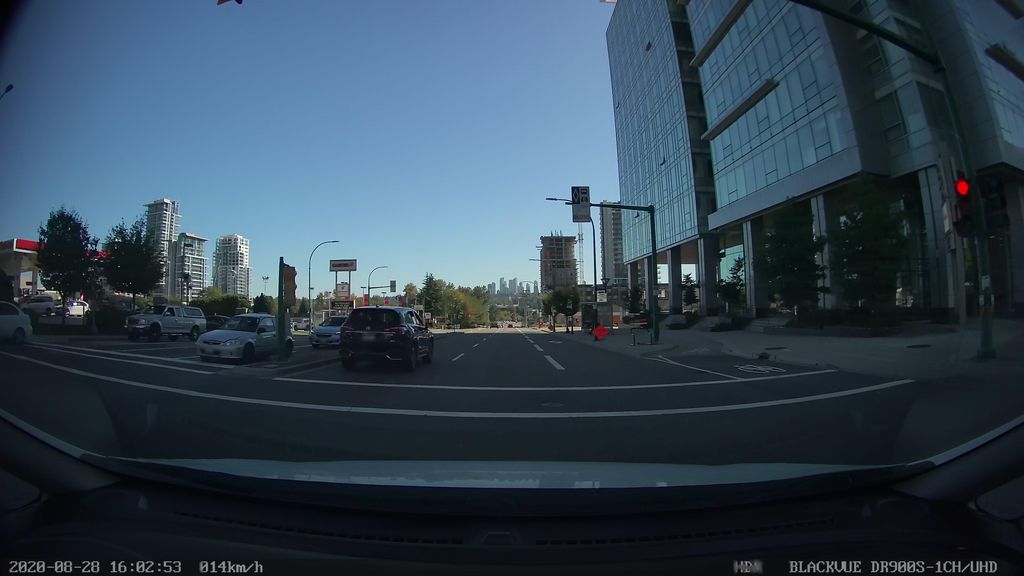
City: vancouver